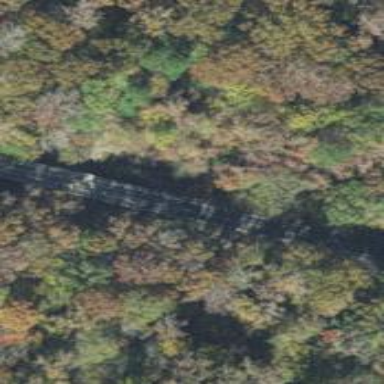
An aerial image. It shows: Secondary road crossing over beam bridge.